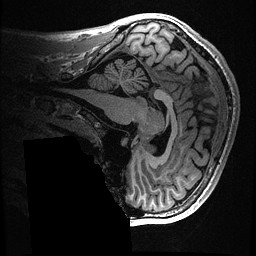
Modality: T1w
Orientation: sagittal
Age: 28
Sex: male
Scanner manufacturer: ge
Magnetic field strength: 3 T
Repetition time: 0.006952 s
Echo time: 0.00292 s